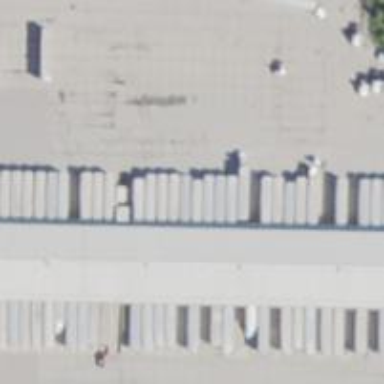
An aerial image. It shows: Commercial building.